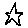
Label: star